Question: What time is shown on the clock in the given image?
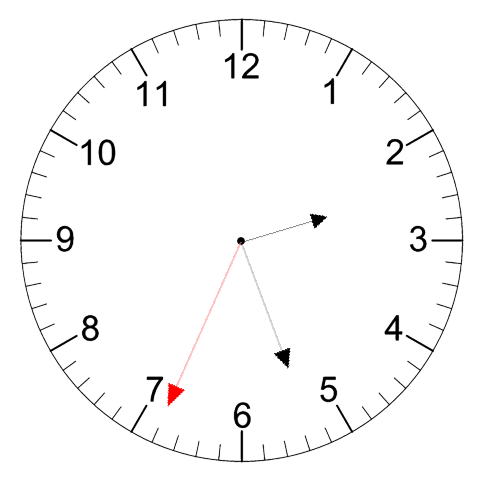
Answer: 02:26:34